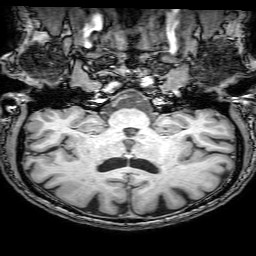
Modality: T1w
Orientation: sagittal
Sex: male
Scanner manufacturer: philips
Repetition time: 0.008098 s
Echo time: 0.0037 s